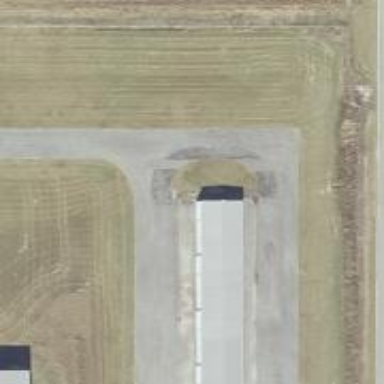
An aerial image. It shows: View of taxiway at the airport.